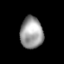
Tissue: lung
Cell type: Myeloid cells
Senescence score: 0.601
Nuclear area (px): 710
Mean DAPI intensity: 155.177